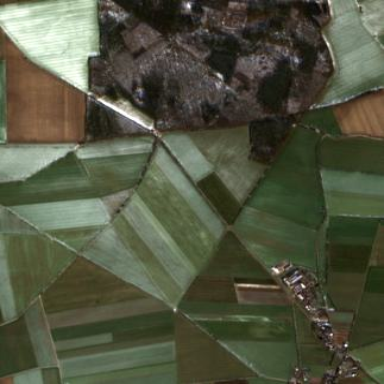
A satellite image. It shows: View of farmland.